Aerial crown-view tile of a tropical tree (Barro Colorado Island, Panama), acquired 20250818:
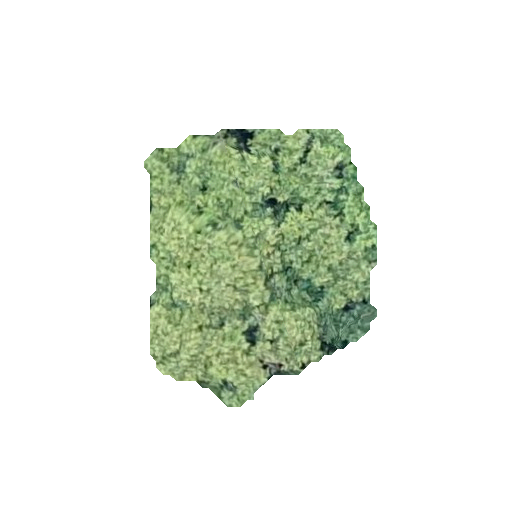
Species: Apeiba membranacea
GBIF accepted scientific name: Apeiba membranacea
Crown area: 73.515 m²